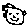
Label: smiley face